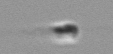
Label: flagellate_morphotype3